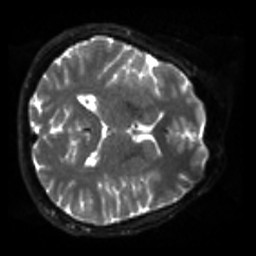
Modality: sbref
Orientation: axial
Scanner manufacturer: siemens
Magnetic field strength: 3 T
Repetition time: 4 s
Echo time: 0.0594 s